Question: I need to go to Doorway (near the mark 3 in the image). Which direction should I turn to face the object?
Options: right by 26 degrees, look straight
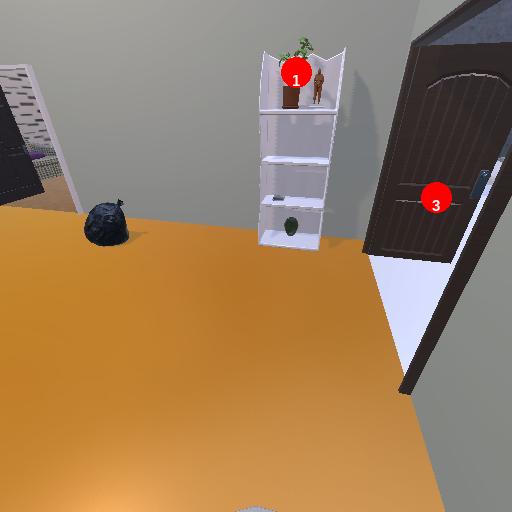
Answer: right by 26 degrees